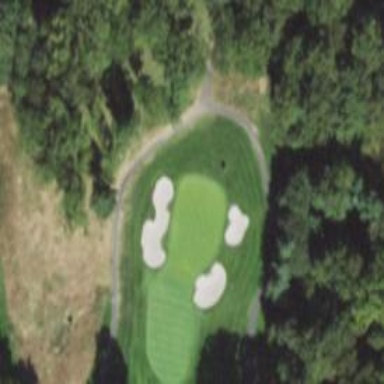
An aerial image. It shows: View of golf hole.